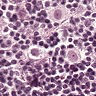
Metastatic tissue present: yes